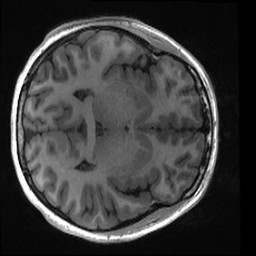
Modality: T1w
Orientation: axial